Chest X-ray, PA view. Patient: 67 years old, sex F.
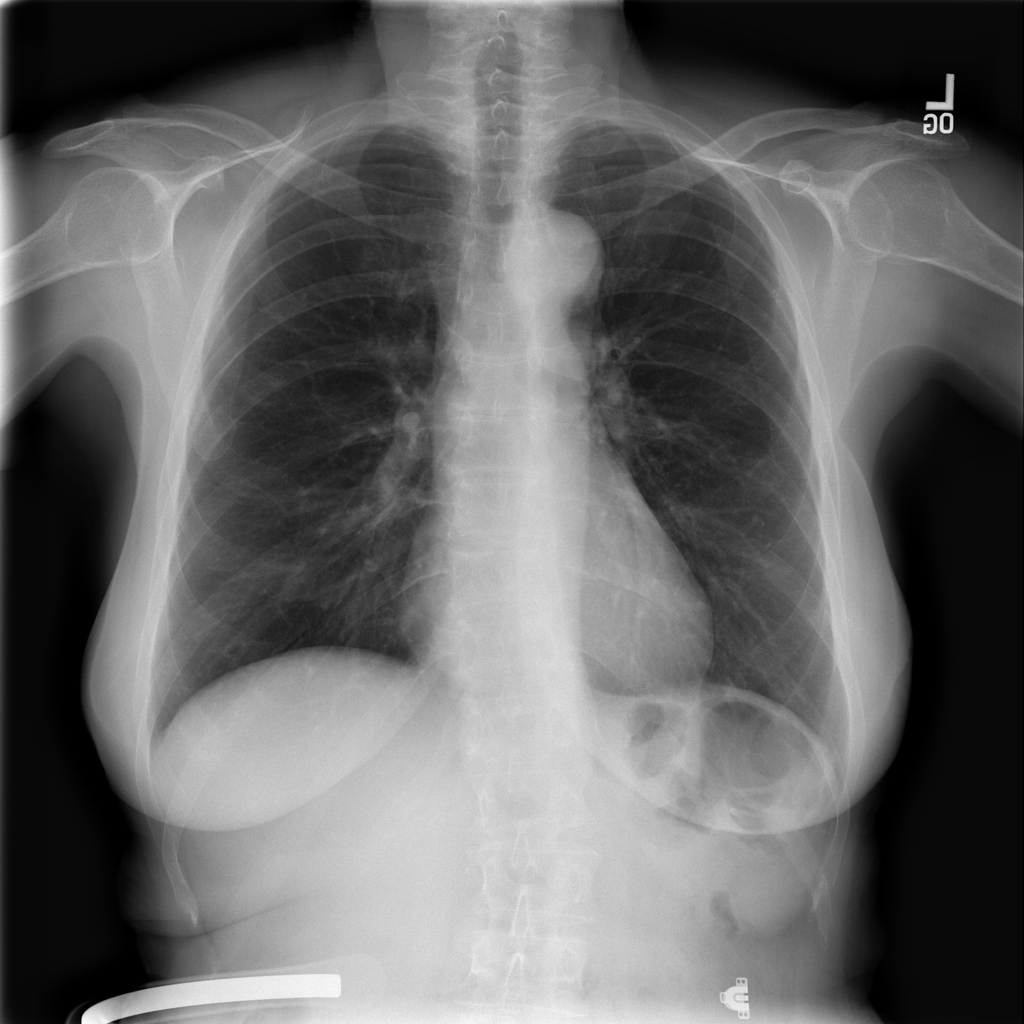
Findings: No Finding